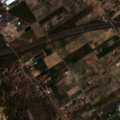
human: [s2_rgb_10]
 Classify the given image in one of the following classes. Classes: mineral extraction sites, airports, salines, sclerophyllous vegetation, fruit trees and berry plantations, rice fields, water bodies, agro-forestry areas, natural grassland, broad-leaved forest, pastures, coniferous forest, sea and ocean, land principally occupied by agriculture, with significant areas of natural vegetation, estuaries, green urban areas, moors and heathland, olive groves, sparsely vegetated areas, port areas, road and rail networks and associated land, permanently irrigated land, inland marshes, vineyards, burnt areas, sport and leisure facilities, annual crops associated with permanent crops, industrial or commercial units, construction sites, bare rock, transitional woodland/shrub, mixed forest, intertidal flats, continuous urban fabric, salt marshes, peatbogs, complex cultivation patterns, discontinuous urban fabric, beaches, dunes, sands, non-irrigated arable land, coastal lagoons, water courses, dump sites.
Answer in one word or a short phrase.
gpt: continuous urban fabric